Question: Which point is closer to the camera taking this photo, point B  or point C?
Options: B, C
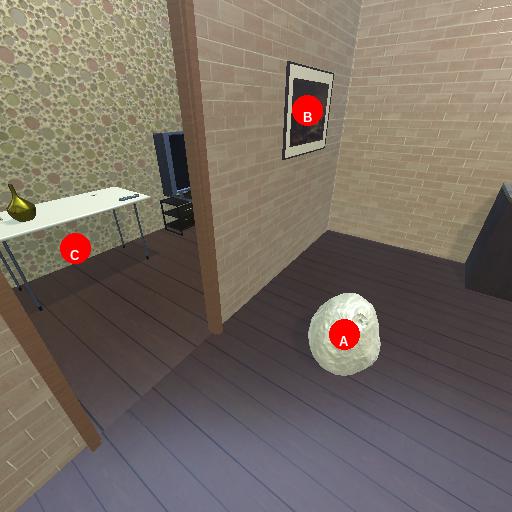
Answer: B